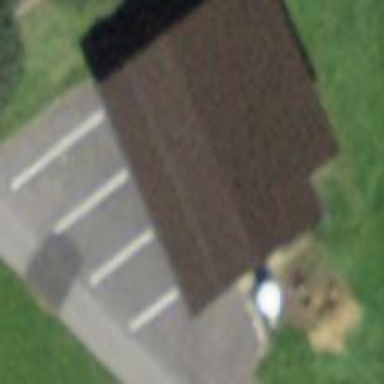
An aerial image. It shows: Barn.